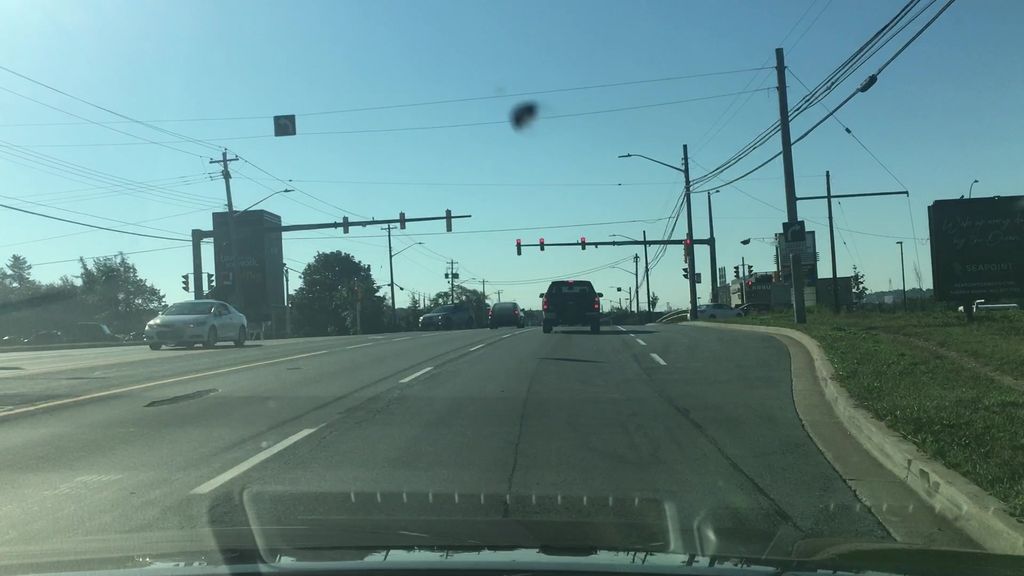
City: halifax